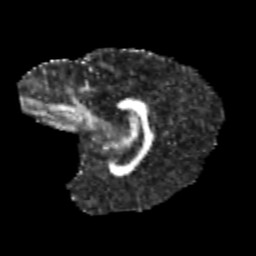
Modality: FA
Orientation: sagittal
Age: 12
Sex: female
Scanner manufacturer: siemens
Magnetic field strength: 3 T
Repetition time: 3.8 s
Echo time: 0.07 s